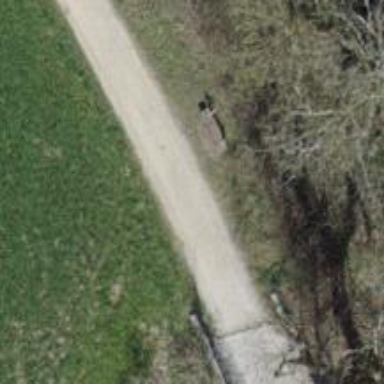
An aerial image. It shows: Bench.